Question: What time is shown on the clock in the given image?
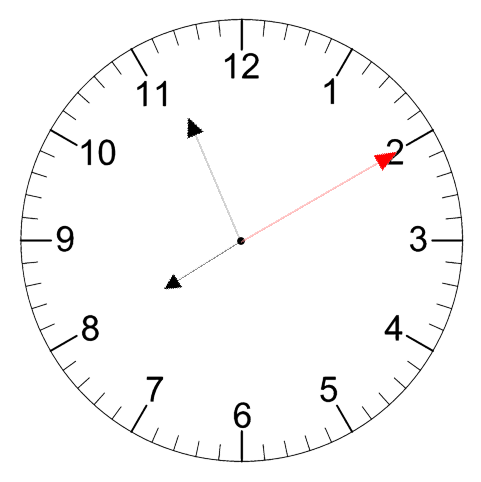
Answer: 07:56:10